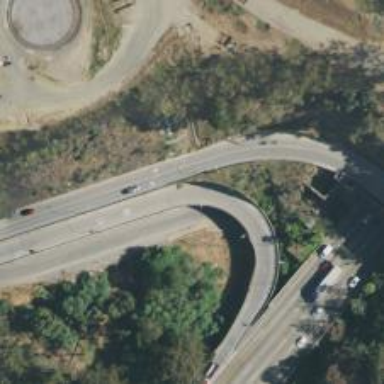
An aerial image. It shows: Asphalt motorway link with embankment.